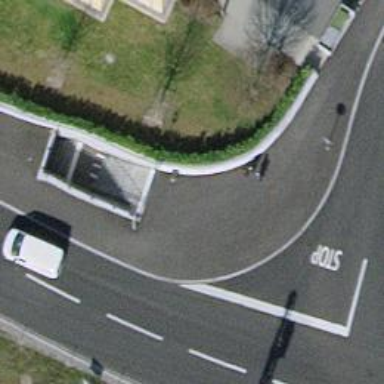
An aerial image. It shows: Concrete steps with ramp.